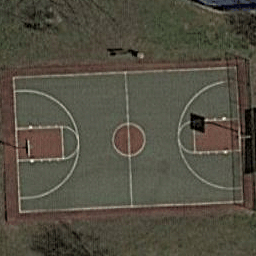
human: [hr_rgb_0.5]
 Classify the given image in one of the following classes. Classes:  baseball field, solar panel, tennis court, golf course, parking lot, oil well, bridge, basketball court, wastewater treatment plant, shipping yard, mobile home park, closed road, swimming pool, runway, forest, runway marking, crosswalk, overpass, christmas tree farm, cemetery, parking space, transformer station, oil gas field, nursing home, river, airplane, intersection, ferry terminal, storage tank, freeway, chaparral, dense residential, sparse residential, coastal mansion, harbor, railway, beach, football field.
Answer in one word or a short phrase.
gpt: basketball court